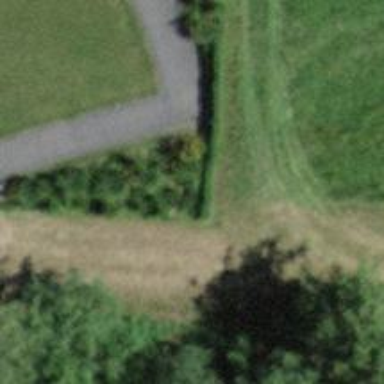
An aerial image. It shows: Hedge barrier.